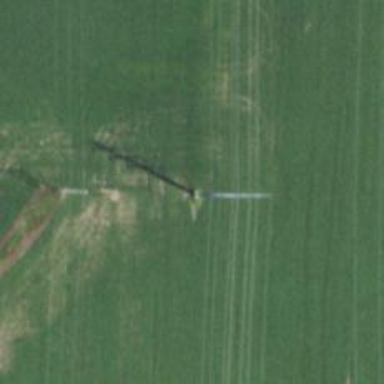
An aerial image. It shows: Power tower.